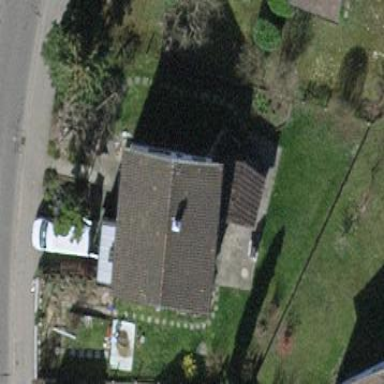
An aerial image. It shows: Detached building.